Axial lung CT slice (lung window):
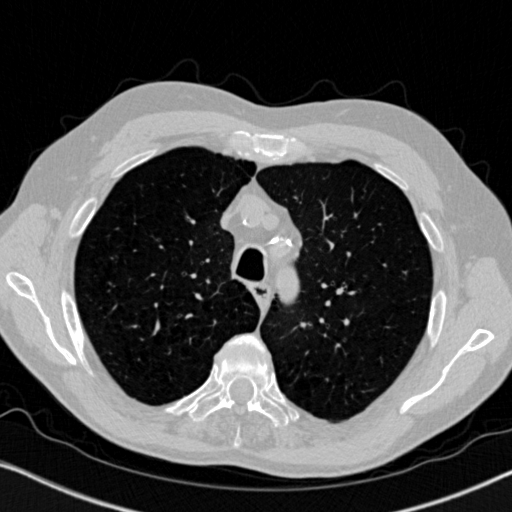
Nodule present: no